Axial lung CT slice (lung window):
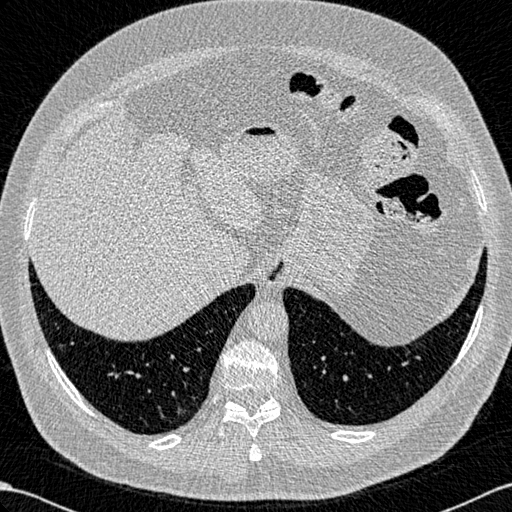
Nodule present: no